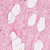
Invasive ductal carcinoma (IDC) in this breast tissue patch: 0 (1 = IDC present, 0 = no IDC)